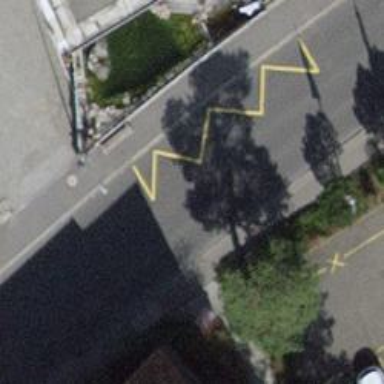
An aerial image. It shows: Bus stop with designated public transport stop position.